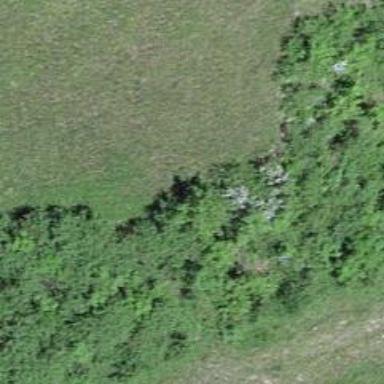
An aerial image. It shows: Patch of scrub vegetation.